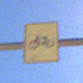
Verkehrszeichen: RadverkehrOhnePfeilsymbol
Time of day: MorningAfternoon
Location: Outdoor (RoadRail)
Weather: Clear
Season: NotSpecified
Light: Natural